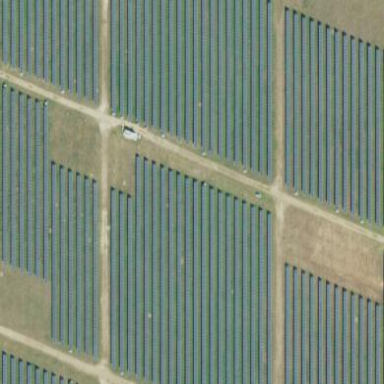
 consisting of solar photovoltaic panels."